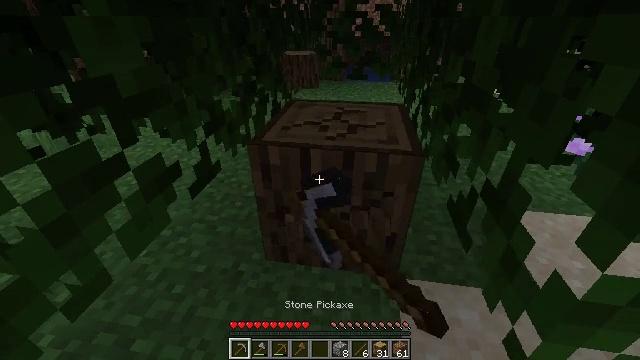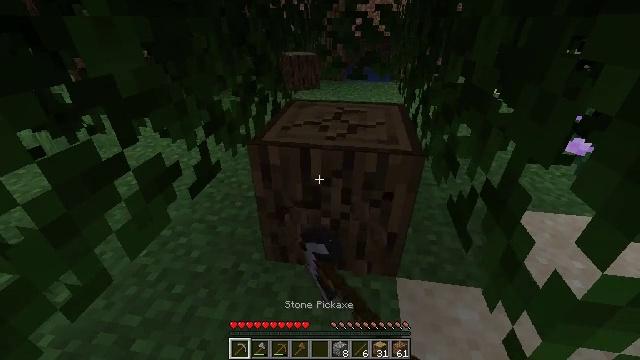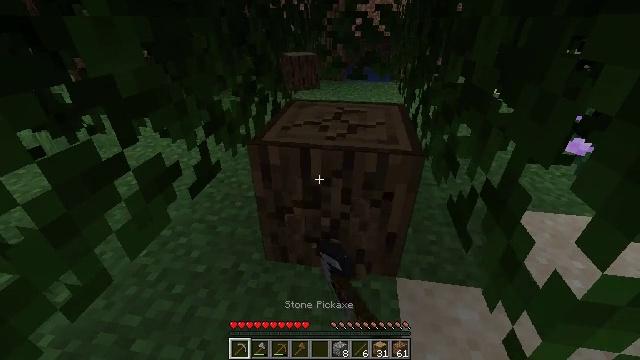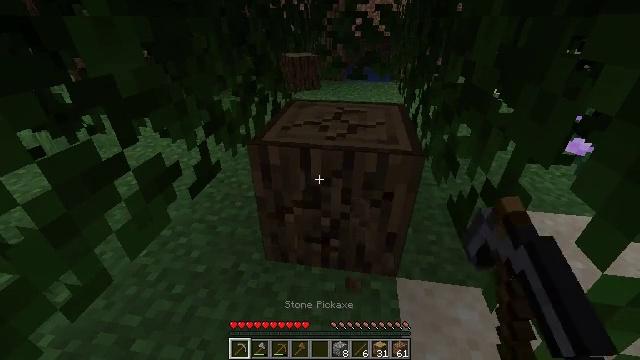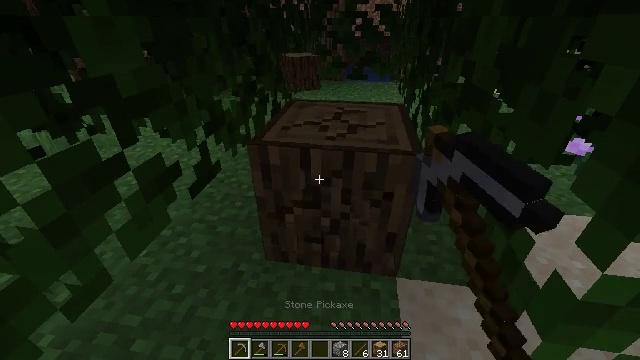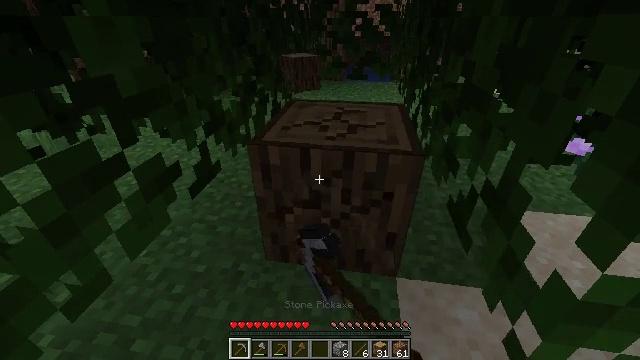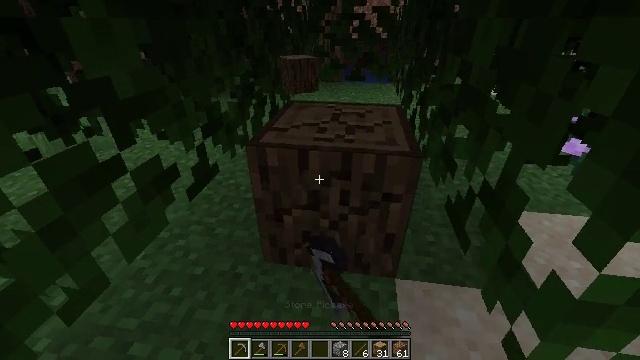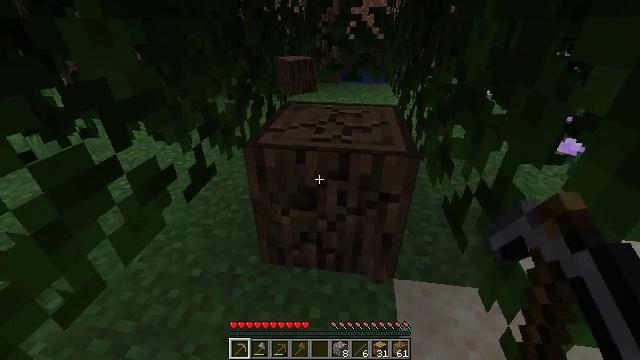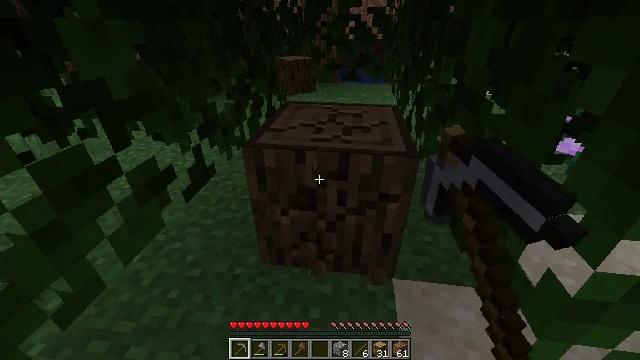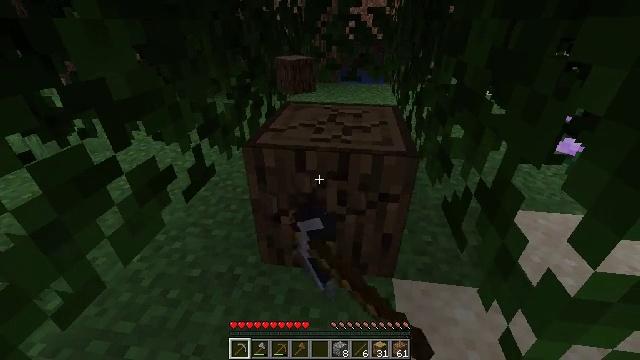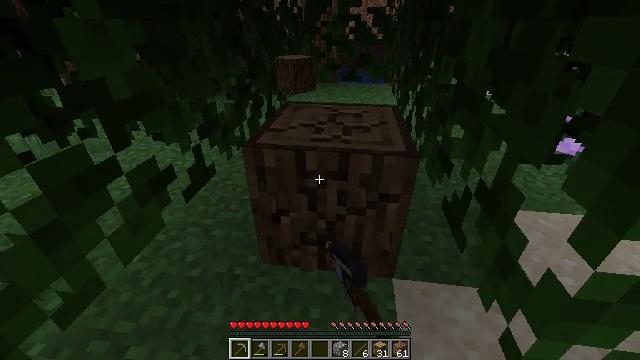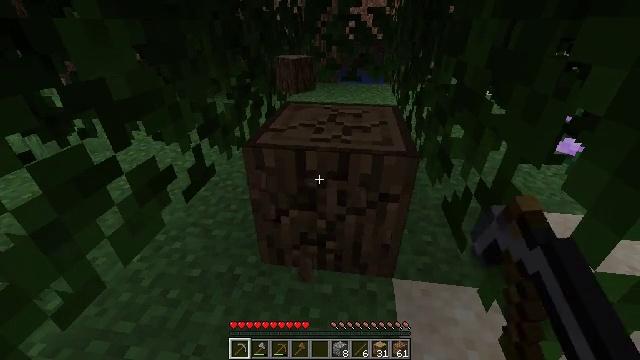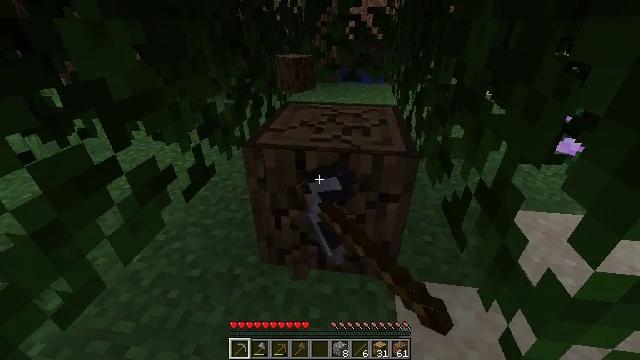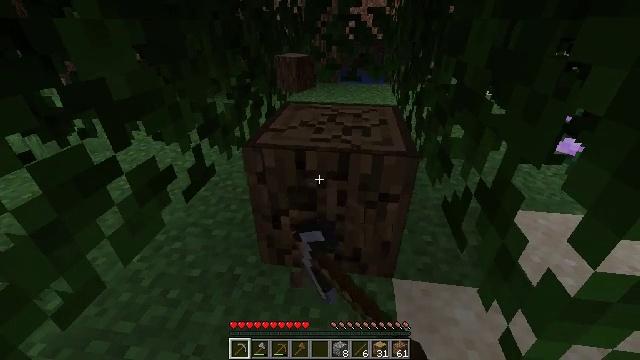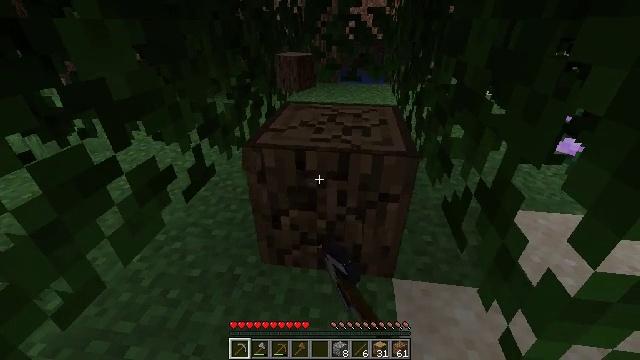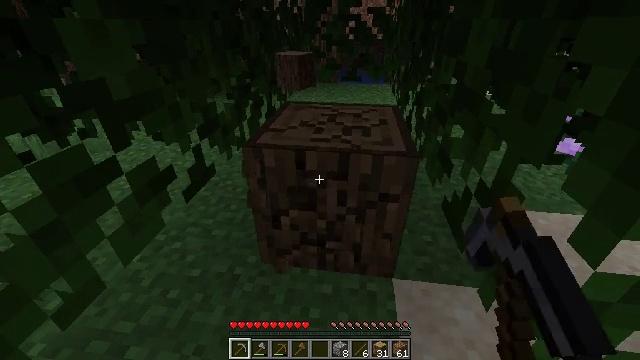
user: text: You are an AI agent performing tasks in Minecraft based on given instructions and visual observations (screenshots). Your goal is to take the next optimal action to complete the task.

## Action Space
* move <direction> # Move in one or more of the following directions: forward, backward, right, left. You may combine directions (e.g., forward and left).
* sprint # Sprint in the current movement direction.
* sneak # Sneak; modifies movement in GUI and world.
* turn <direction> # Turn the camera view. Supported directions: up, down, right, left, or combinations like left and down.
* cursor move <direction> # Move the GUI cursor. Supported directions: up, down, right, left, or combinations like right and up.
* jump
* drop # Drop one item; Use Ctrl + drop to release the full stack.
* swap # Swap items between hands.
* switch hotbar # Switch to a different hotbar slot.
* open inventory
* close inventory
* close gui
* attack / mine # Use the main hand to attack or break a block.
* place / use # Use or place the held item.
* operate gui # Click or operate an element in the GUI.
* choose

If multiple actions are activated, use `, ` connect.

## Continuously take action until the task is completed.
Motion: motion action
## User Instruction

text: Collect oak log for crafting.
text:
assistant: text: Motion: attack / mine
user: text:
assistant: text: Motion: attack / mine
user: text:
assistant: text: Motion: attack / mine
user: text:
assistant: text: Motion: attack / mine
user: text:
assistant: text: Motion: attack / mine
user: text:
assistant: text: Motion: attack / mine
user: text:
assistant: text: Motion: attack / mine
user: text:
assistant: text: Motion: attack / mine
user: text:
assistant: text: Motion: attack / mine
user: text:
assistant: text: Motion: attack / mine
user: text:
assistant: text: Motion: attack / mine
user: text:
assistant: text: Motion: attack / mine
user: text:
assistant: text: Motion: attack / mine
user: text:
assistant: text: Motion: attack / mine
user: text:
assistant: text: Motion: attack / mine
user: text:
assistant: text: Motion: attack / mine
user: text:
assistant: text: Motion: move left, attack / mine
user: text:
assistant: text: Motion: move forward and move left, attack / mine
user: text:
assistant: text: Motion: move forward and move left, attack / mine
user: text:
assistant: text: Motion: move forward and move left, turn right, attack / mine
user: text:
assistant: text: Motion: move forward and move left, attack / mine
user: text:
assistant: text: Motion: turn right, attack / mine
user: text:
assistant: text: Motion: turn right, attack / mine
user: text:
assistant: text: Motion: turn right, attack / mine
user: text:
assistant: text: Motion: attack / mine
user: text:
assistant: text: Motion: attack / mine
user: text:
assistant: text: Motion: attack / mine
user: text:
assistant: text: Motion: attack / mine
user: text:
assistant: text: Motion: attack / mine
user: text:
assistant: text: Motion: attack / mine